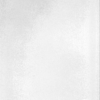
Label: dusty